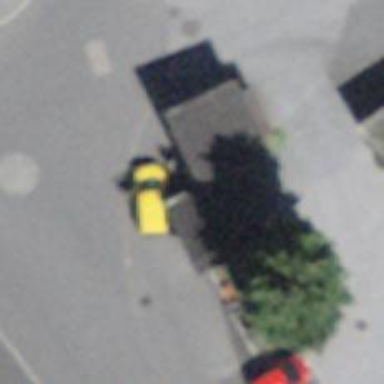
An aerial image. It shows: Post box.